Question: How to print symbol "%" in NSLog ???
'''
NSLog(@"str %");
'''

It gives warning
> incomplete format specifier
How to resolve this problem?
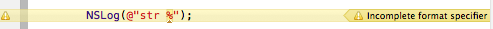
Answer: try this
'''
NSLog(@"str : %%");
'''
Thanks